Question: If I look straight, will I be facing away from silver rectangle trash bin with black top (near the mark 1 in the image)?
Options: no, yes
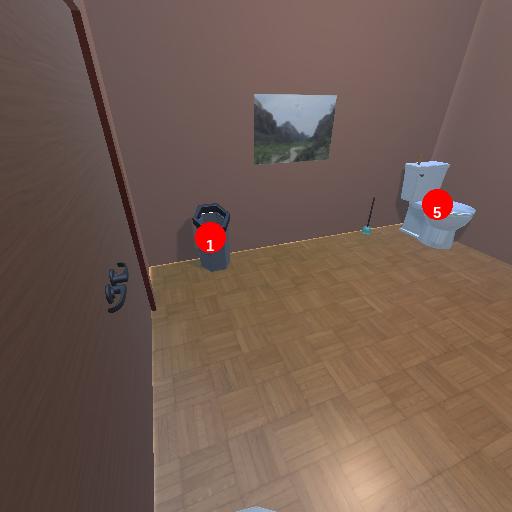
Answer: no